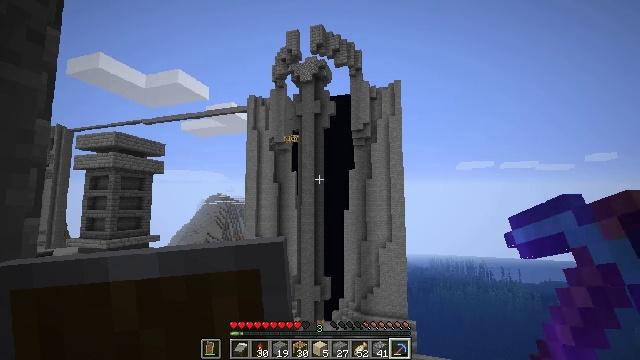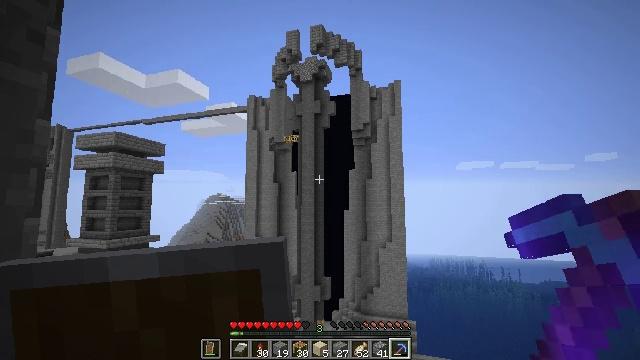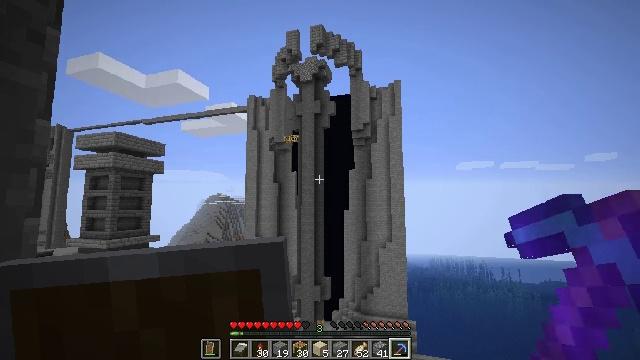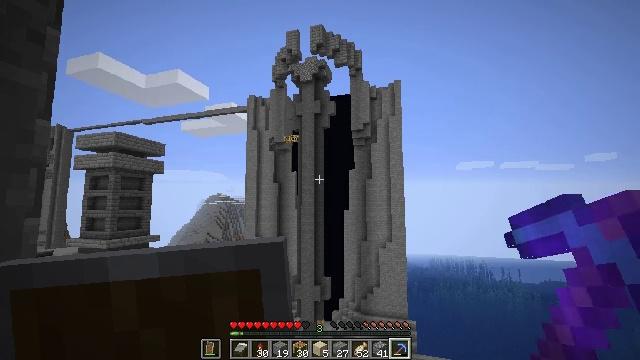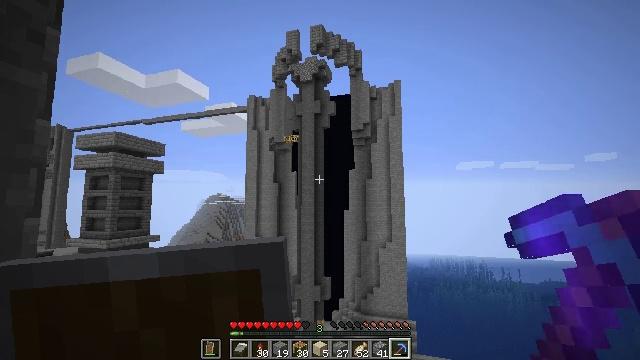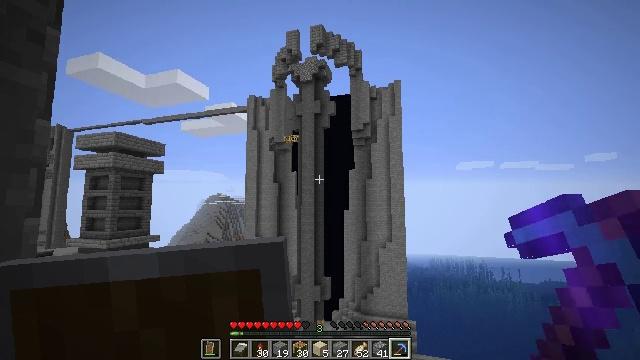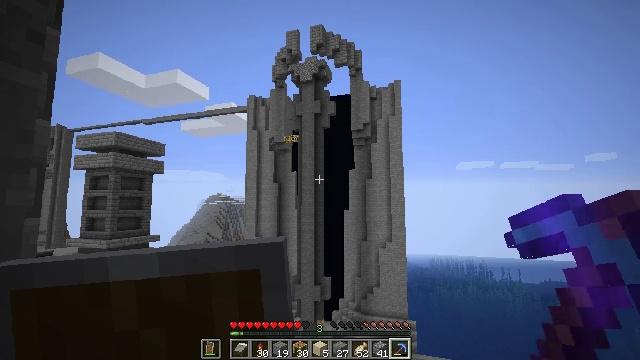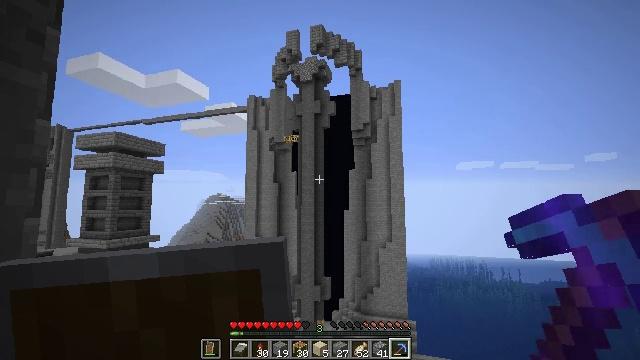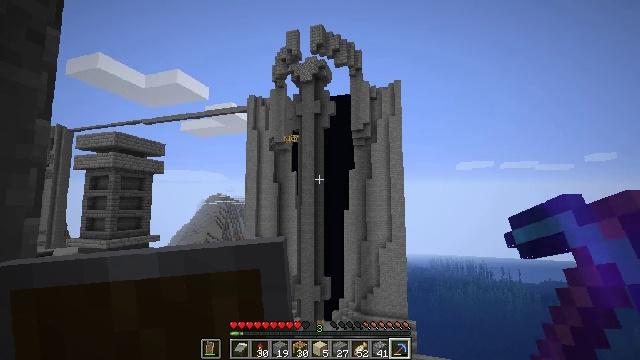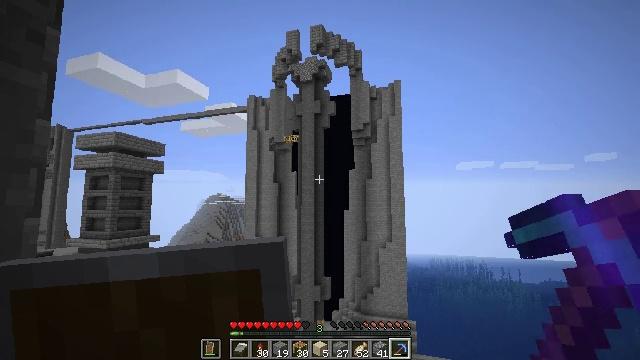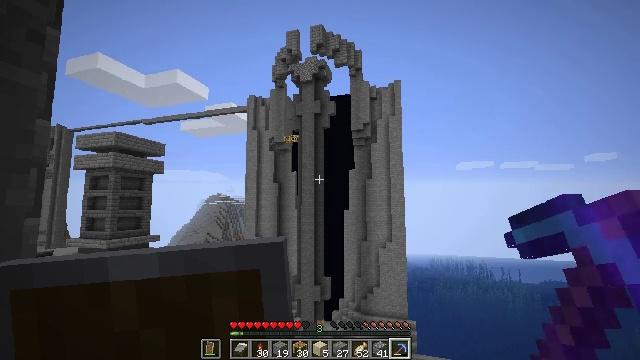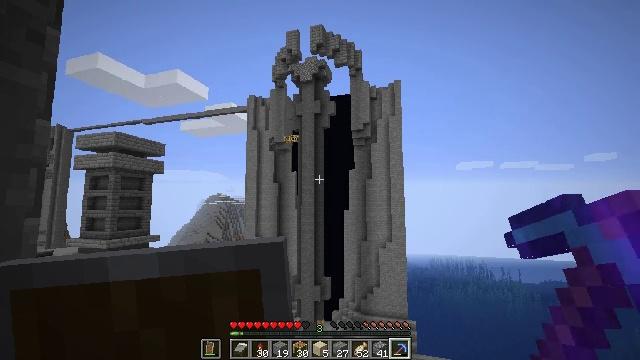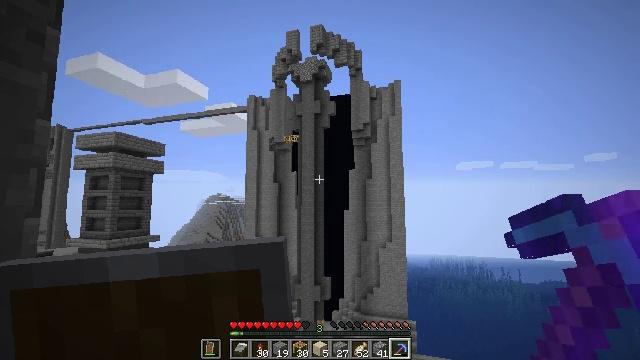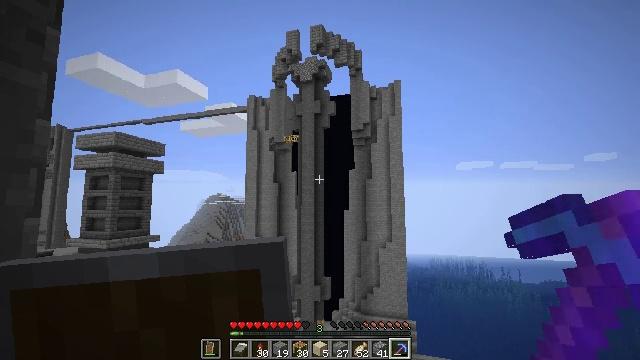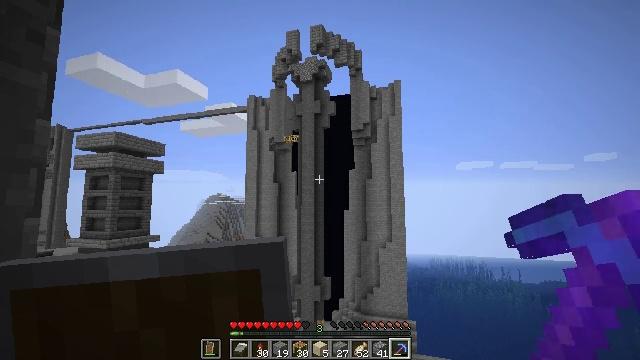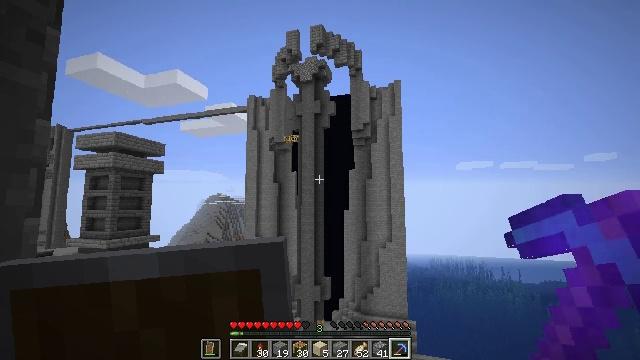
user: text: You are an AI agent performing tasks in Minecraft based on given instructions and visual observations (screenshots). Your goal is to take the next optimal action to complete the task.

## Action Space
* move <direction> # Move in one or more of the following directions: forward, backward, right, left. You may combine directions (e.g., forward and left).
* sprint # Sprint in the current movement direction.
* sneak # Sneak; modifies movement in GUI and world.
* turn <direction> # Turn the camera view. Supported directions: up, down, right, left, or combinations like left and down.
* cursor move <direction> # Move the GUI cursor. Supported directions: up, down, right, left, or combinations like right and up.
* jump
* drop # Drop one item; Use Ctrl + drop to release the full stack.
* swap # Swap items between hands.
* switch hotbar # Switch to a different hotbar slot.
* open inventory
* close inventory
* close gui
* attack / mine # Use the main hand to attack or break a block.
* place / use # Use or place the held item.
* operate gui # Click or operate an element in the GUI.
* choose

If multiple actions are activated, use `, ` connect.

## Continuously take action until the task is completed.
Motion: motion action
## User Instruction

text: Remove the scaffolding structure.
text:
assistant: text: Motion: no_op
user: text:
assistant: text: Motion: no_op
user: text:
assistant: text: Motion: no_op
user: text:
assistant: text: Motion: no_op
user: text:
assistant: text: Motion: no_op
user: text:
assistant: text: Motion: no_op
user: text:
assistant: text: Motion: no_op
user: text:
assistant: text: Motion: no_op
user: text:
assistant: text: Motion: no_op
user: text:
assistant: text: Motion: no_op
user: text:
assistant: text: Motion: no_op
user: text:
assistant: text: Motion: no_op
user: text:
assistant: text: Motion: no_op
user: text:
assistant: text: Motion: no_op
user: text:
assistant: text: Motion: no_op
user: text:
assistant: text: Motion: no_op
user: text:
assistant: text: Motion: no_op
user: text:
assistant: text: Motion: no_op
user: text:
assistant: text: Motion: no_op
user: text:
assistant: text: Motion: no_op
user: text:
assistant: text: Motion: no_op
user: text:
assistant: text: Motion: no_op
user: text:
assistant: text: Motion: no_op
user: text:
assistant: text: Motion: no_op
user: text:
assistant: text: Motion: no_op
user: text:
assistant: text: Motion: no_op
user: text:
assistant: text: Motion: no_op
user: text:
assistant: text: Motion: no_op
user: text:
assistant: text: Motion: no_op
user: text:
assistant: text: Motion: no_op